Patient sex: M
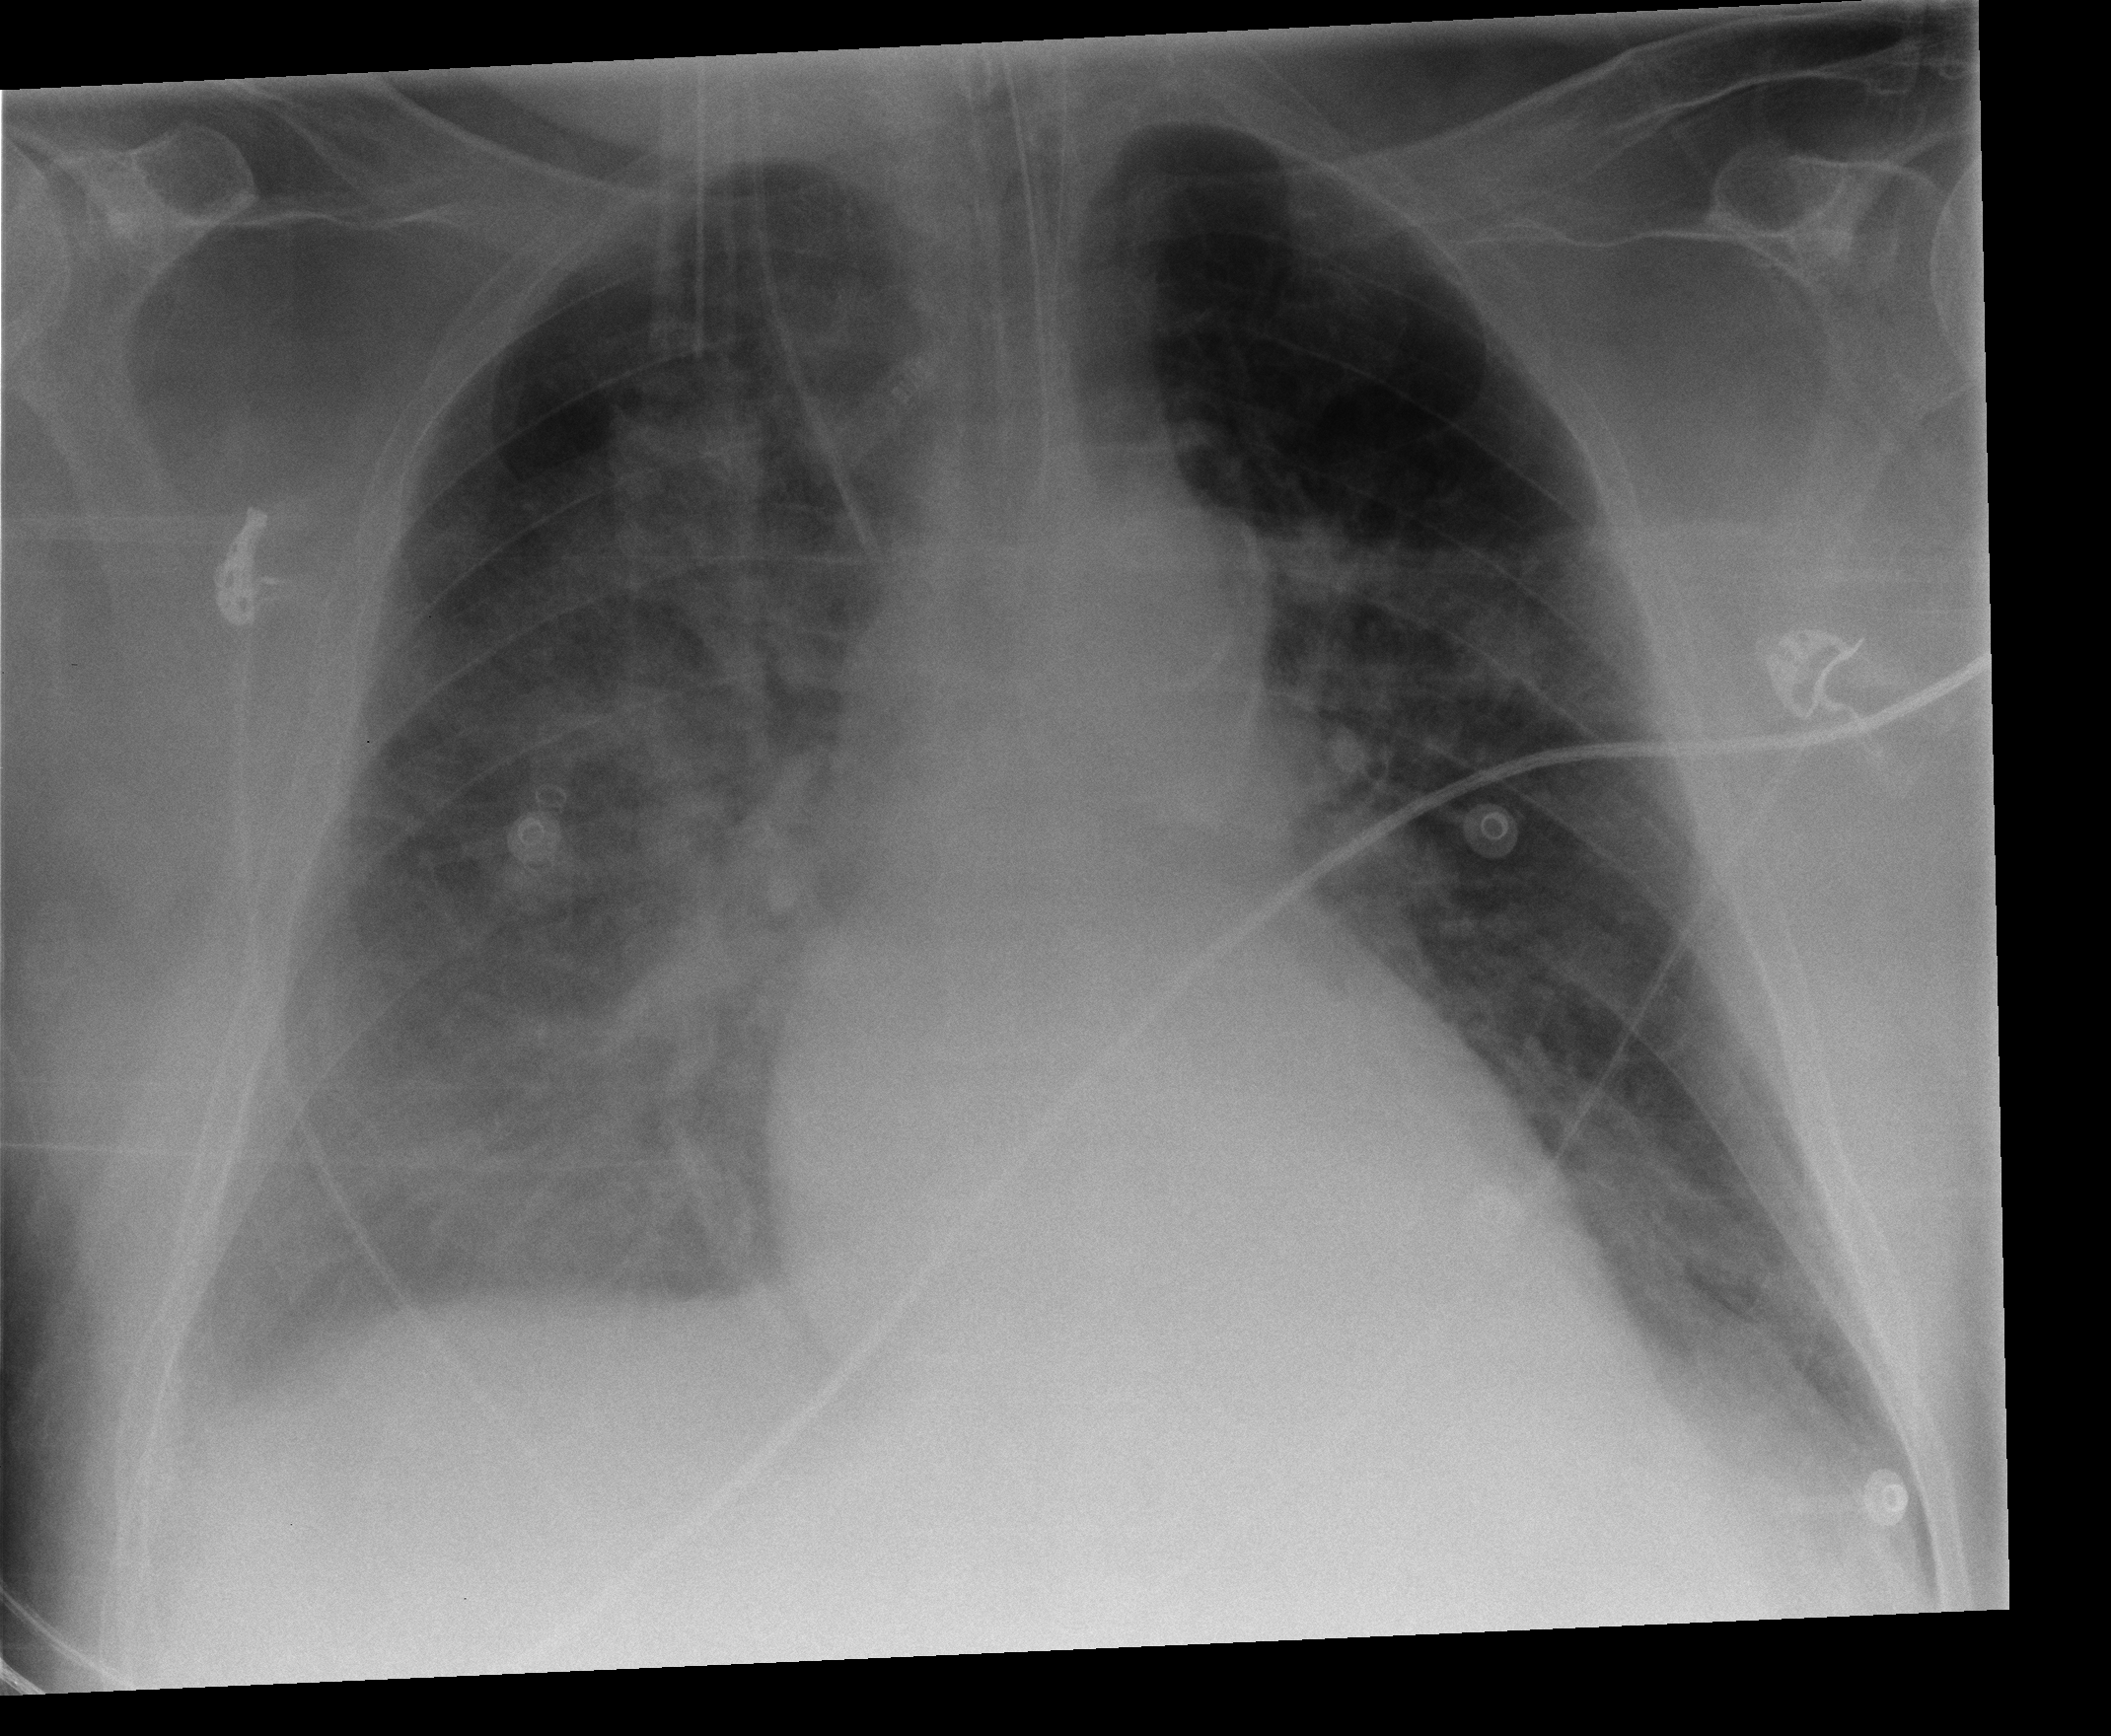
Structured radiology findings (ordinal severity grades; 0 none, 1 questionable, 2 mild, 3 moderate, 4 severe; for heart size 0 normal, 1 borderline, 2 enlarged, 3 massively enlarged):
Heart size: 1
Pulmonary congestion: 2
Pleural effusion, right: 1
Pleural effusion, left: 0
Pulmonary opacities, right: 1
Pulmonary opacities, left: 1
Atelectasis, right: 2
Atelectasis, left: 2